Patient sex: M
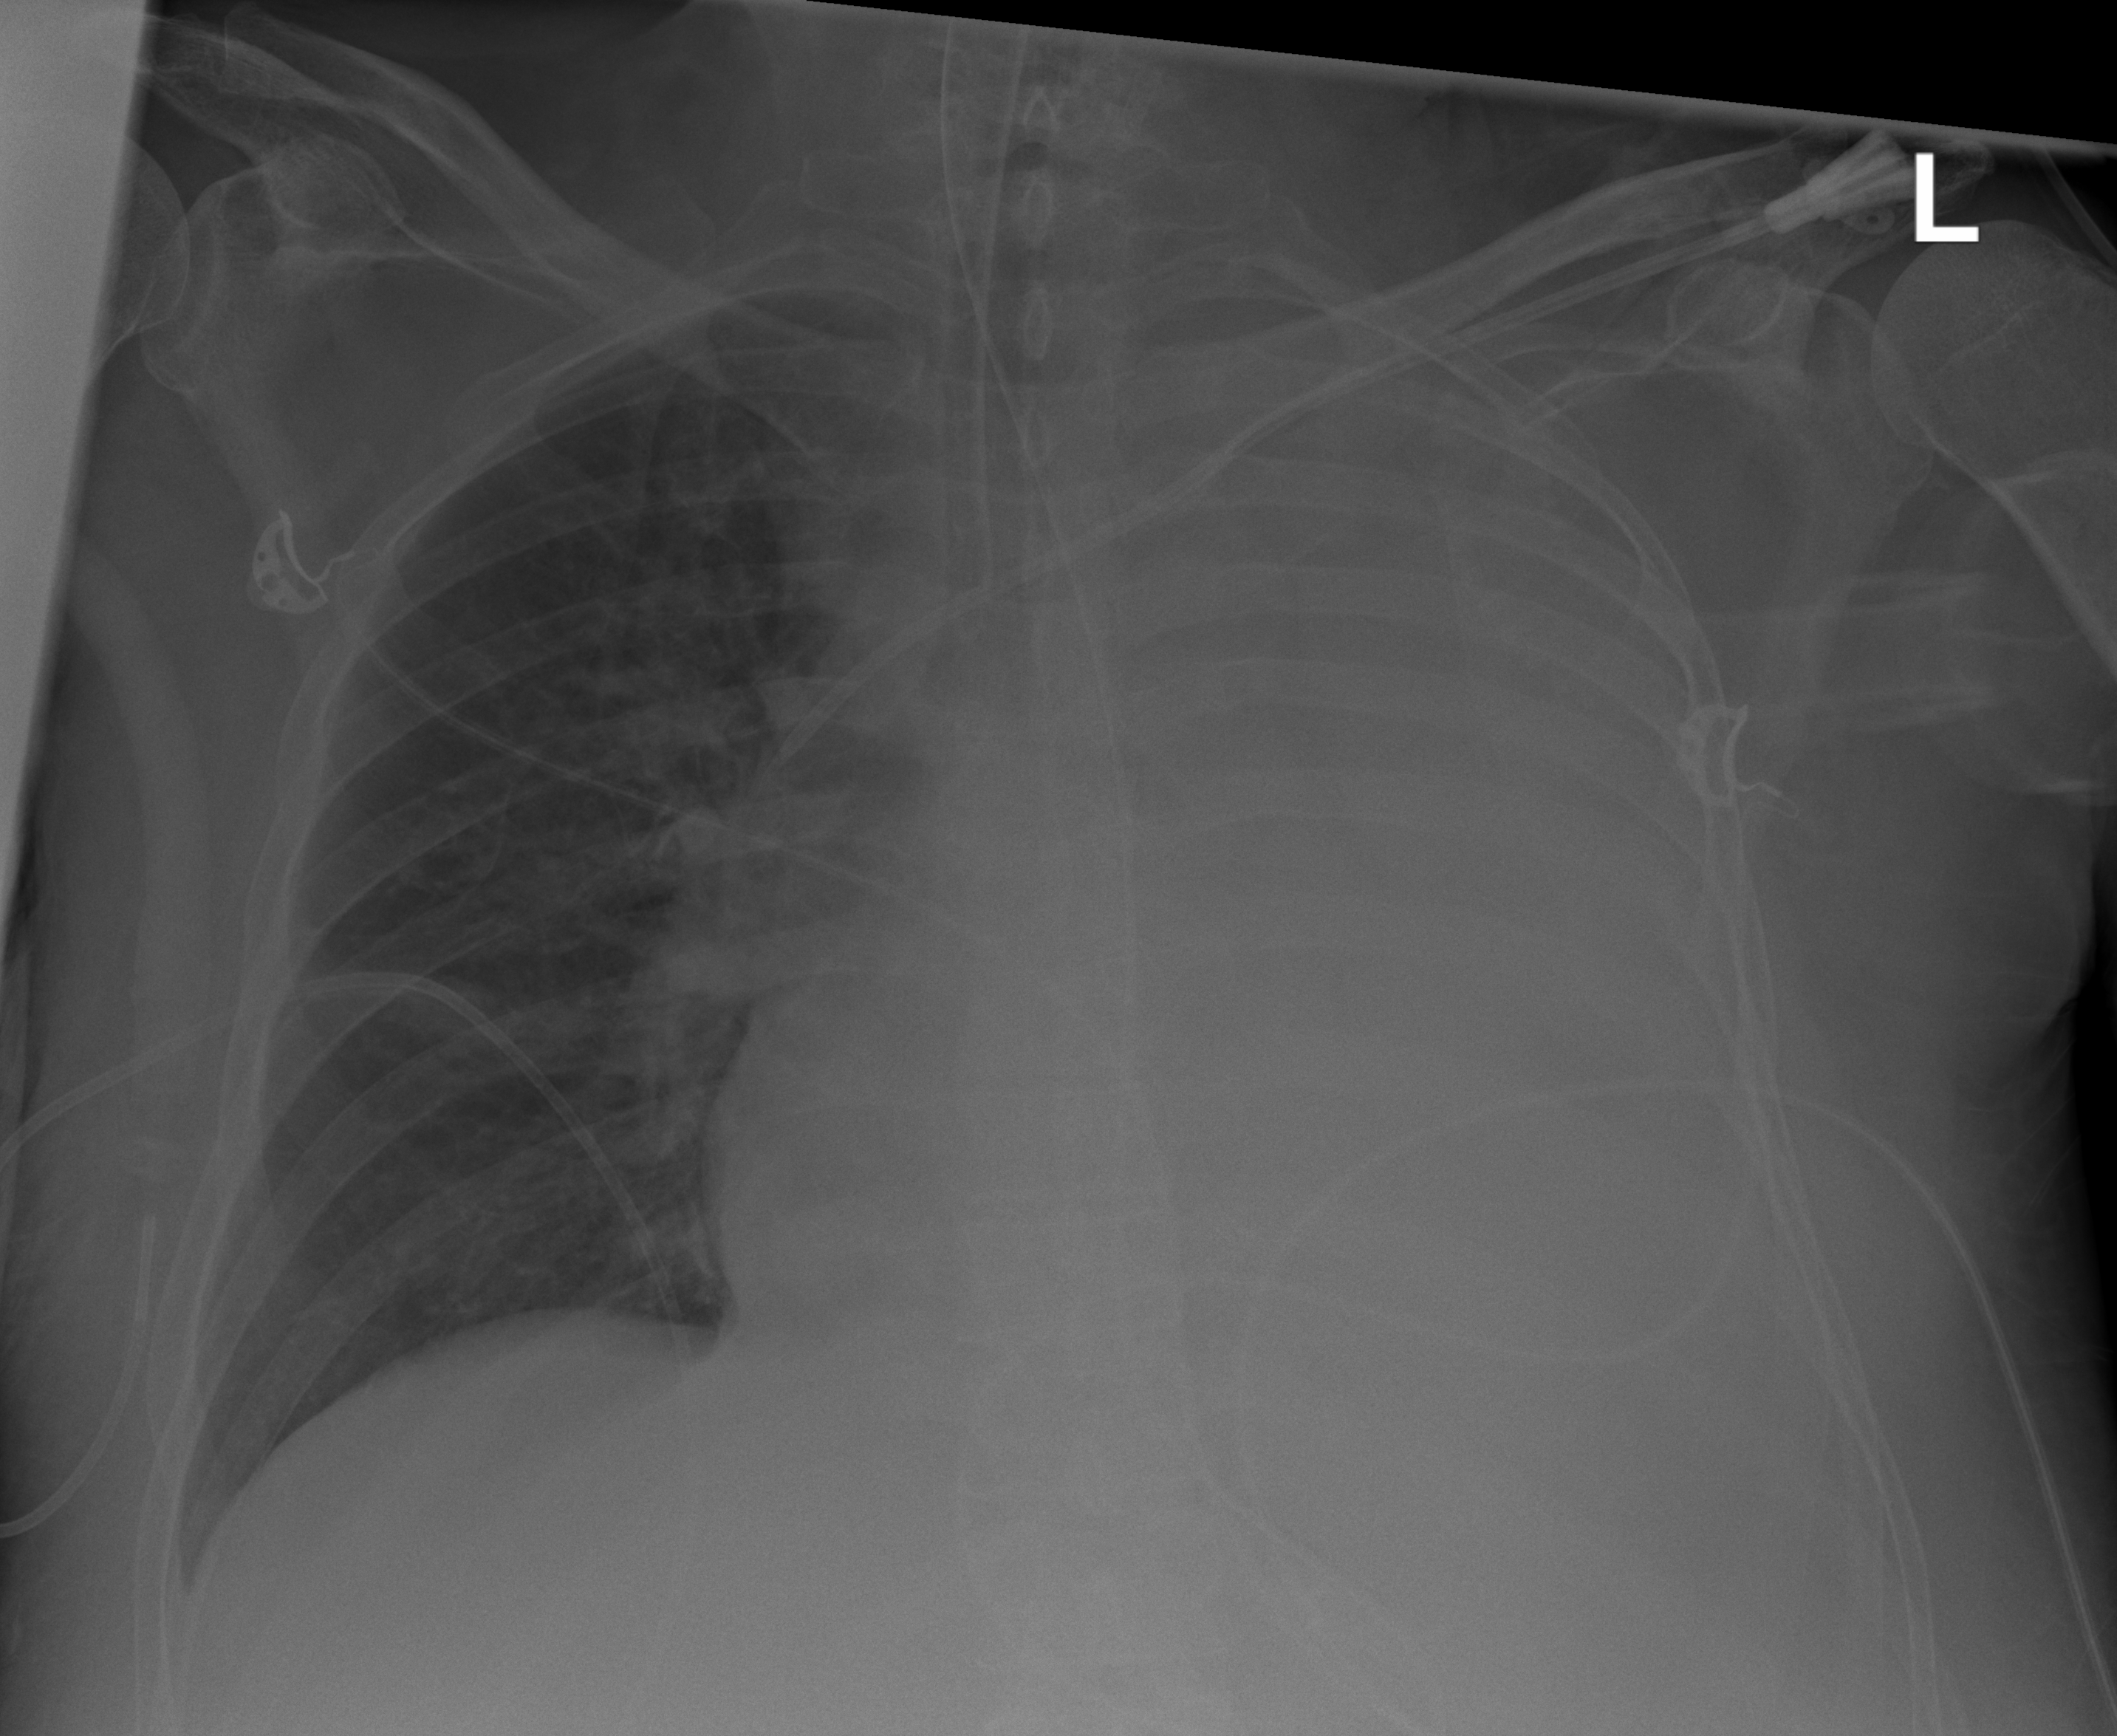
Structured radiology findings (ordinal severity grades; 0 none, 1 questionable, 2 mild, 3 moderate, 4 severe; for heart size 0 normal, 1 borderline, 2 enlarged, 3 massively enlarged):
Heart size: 1
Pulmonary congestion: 2
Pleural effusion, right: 0
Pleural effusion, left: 4
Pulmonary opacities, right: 0
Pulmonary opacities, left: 4
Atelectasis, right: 0
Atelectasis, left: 4